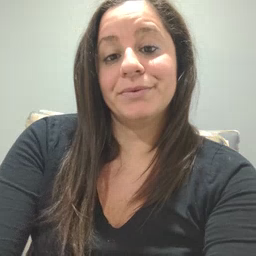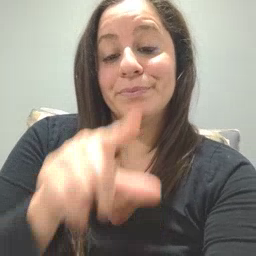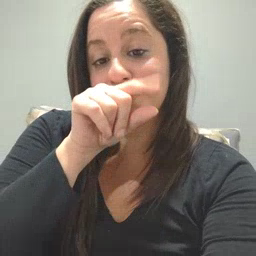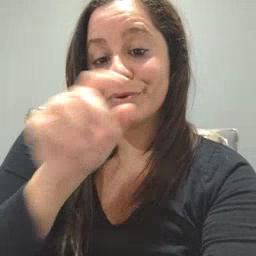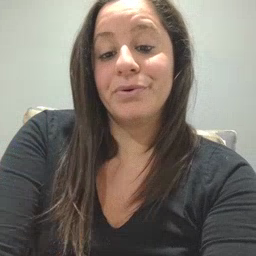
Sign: bird